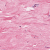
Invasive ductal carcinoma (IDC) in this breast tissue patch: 0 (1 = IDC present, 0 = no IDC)